Current action and preconditions to check: trajectory_clear

Your task: For each precondition in the list above, predict whether it will hold at this action.

Consider the current scene as observed from the mobile robot's camera, and analyze the predicted future states of all dynamic agents (e.g., people, animals, vehicles, or any moving entities) within the NEXT SECOND.

IMPORTANT: Only answer "very likely" if you are absolutely certain—based on strong, clear evidence—that a dynamic agent will violate the precondition in the predicted future state. Do NOT answer "very likely" for unlikely, ambiguous, or low-probability risks.

Ask yourself for each precondition: Is there a high probability, with clear and convincing evidence, that the predicted future states of any dynamic agent will interfere with the predicted future state of the currently executing action within the NEXT SECOND, causing that precondition to fail?

Assess the risk level based on these predictions. Use "likely" or "very likely" if motions create a clear risk of interference.

Use "neutral" or "improbable" if agents are nearby but their predicted paths are clearly diverging or non-conflicting.

Failure Risk Categories: "very improbable", "improbable", "neutral", "likely", "very likely"

Answer Format: Output ONLY the probability_of_failure value from these categories: "very improbable", "improbable", "neutral", "likely", "very likely"

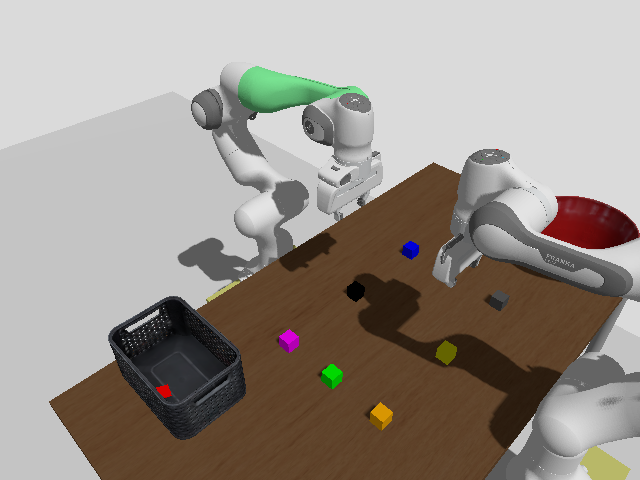

Answer: very improbable